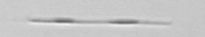
Label: Leptocylindrus